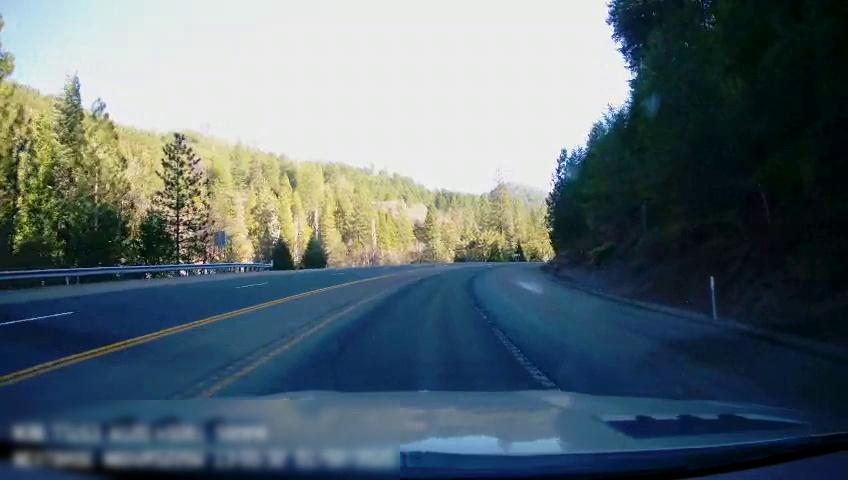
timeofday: Day
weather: Sunny
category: Drivable Space
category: Lanes | Opposite Lane
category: Lanes | Alternate Lane
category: Lanes | Opposite Lane
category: Lanes | Current Lane
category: Lanes | Alternate Lane
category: Lanes | Opposite Lane